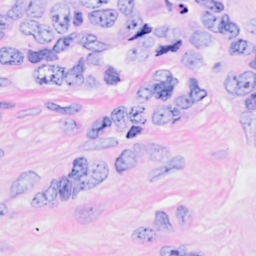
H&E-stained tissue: Breast